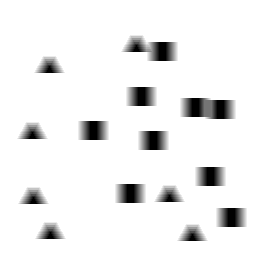
Squares: 9
Triangles: 7
Stars: 0
Total shapes: 16